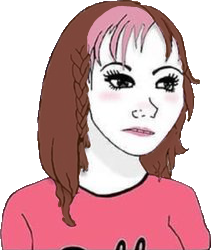
Label: 5_Daddys_Girl